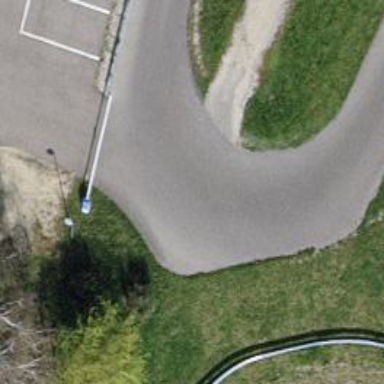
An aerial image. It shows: Service road for motor sports.